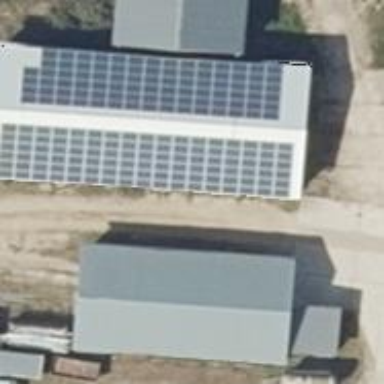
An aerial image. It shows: Solar power generator using photovoltaic method with solar photovoltaic panel types.